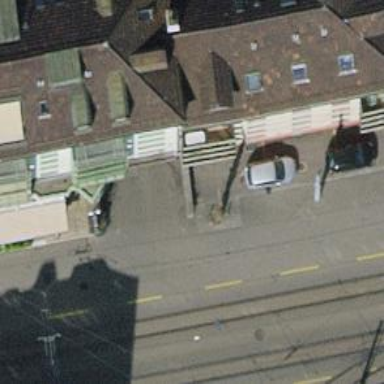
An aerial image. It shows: Unmarked crossing with traffic calming table on the road.